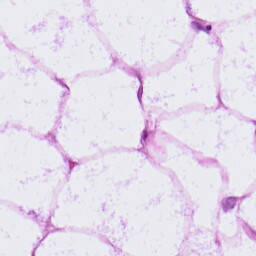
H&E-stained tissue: LymphNode